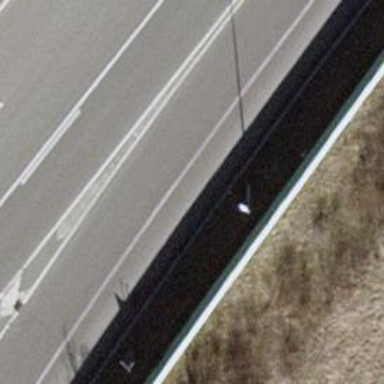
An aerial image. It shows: Asphalt motorway link.